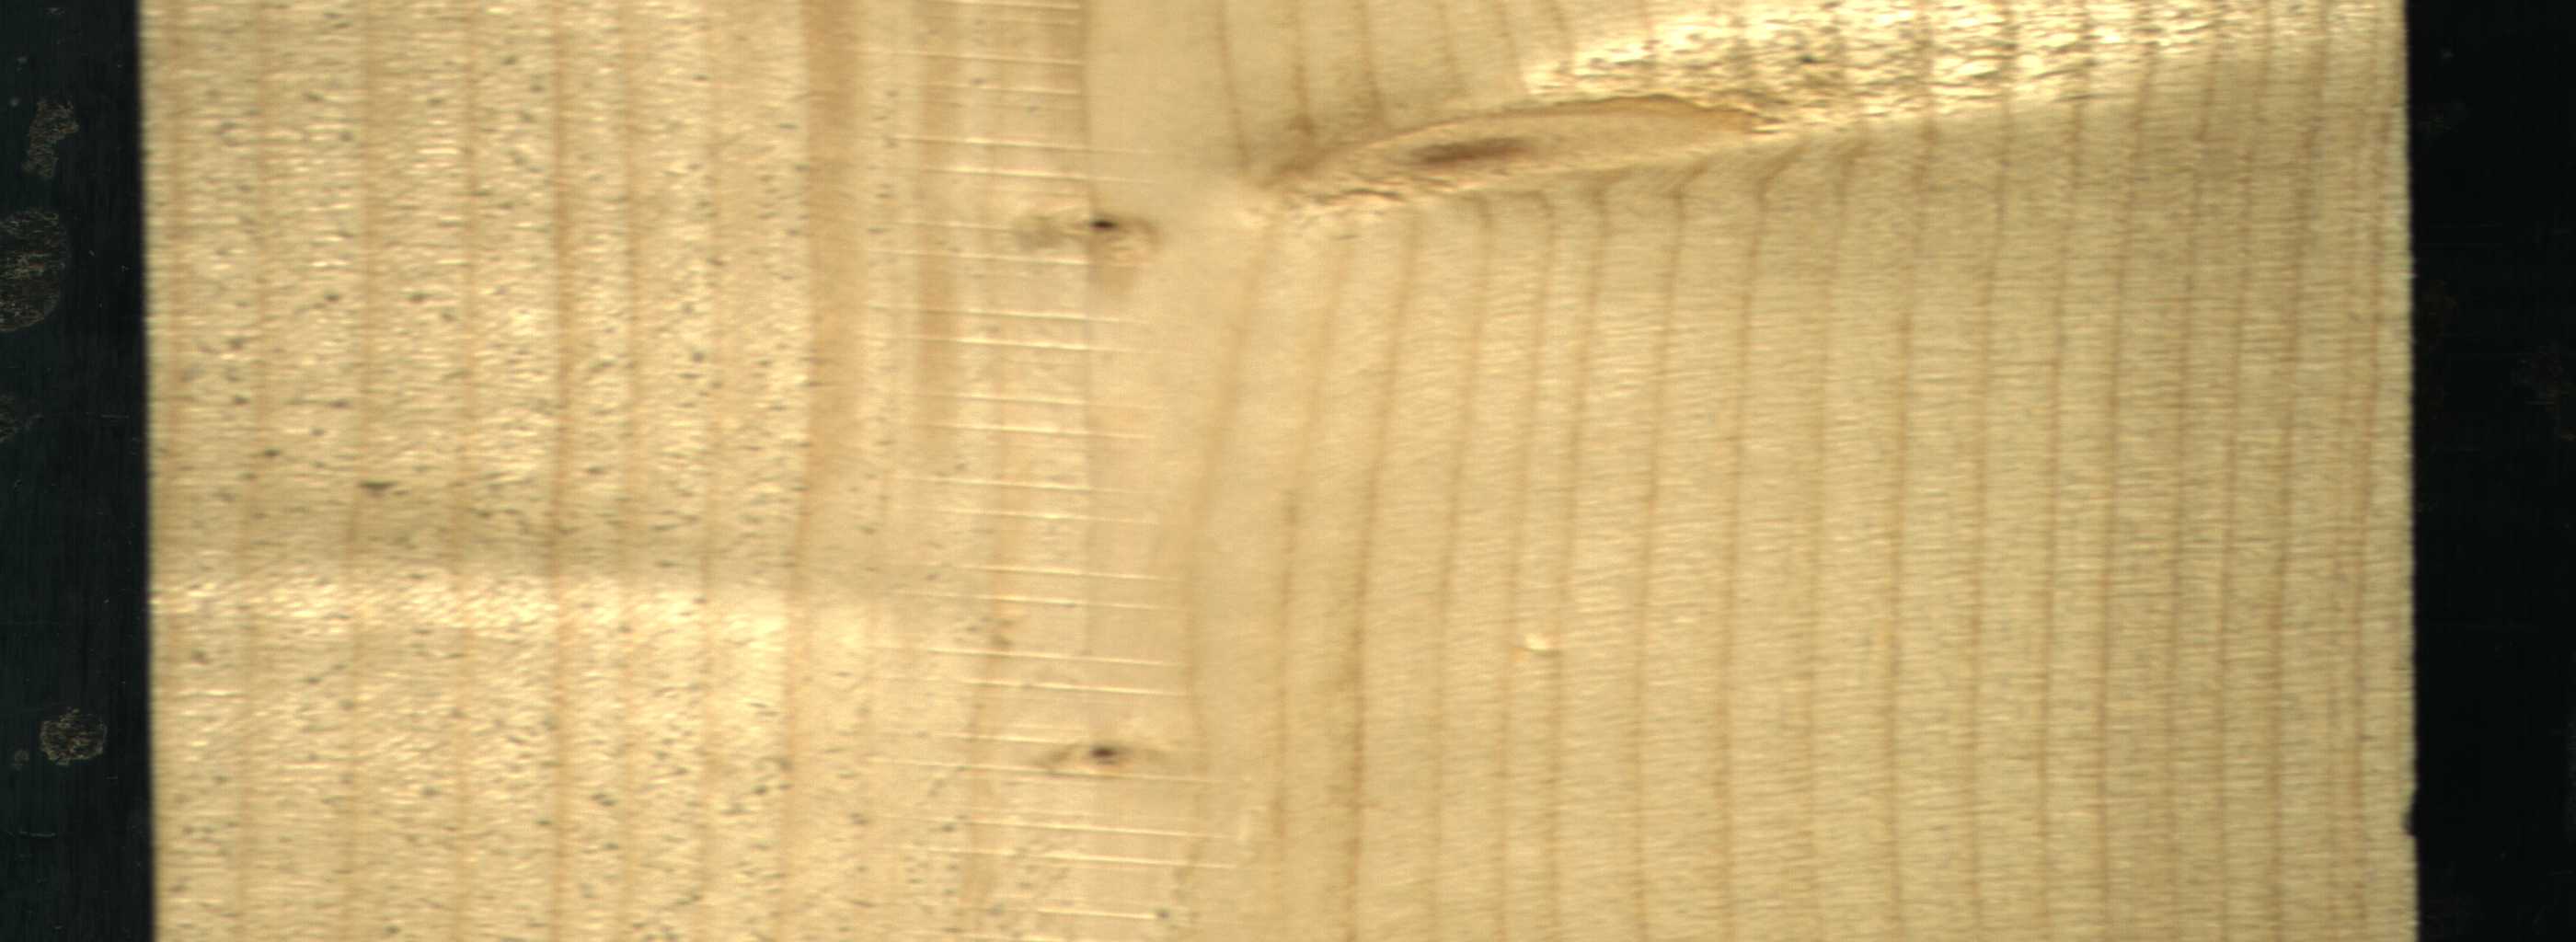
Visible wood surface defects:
Live_Knot
Live_Knot
Live_Knot